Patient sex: F
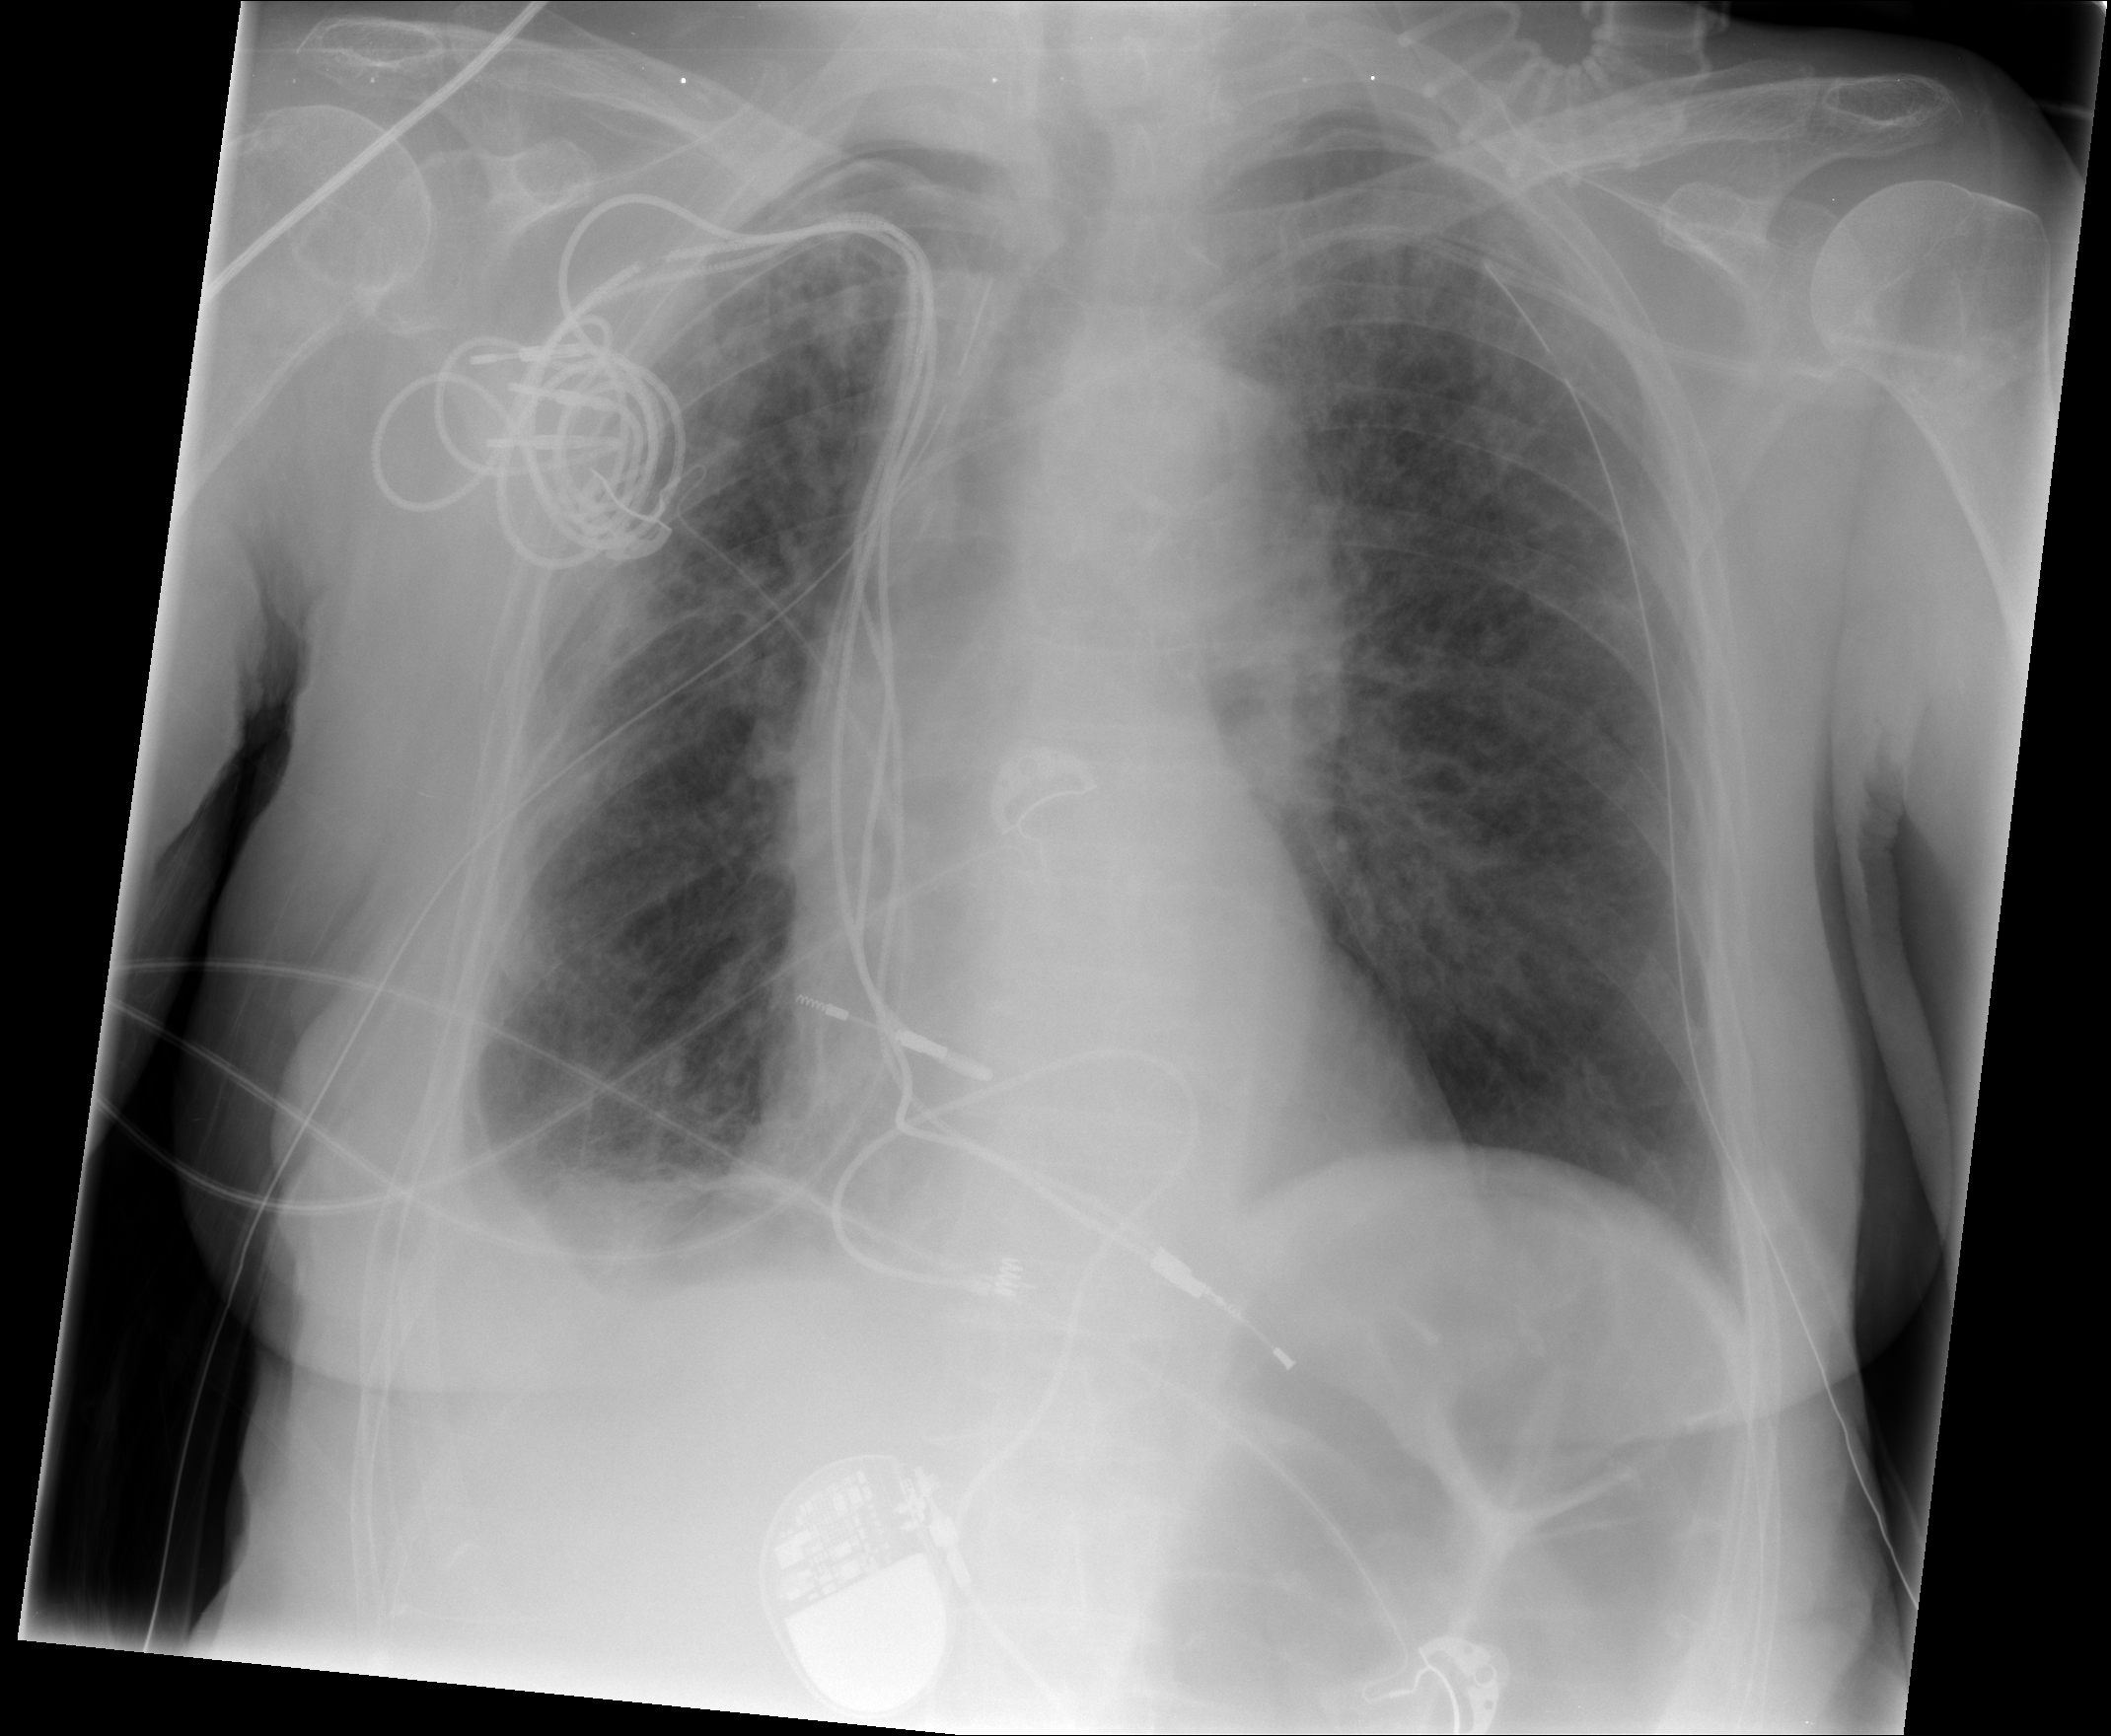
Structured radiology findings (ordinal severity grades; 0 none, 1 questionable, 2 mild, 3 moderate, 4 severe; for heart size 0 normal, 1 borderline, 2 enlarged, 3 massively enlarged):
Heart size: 0
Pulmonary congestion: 2
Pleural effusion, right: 2
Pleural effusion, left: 3
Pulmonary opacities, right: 2
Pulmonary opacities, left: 2
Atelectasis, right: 2
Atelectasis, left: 3